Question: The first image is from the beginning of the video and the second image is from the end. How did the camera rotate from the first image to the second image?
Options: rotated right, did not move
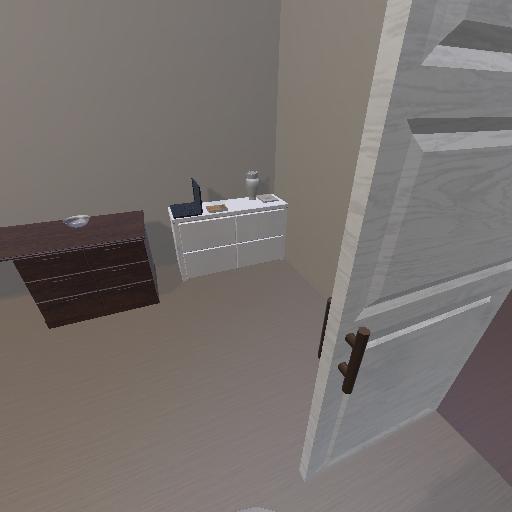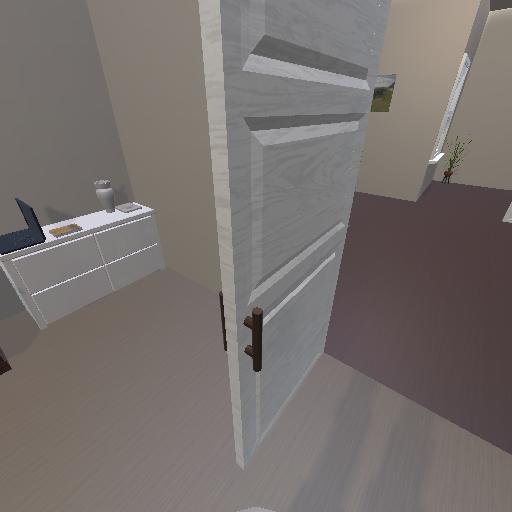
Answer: rotated right